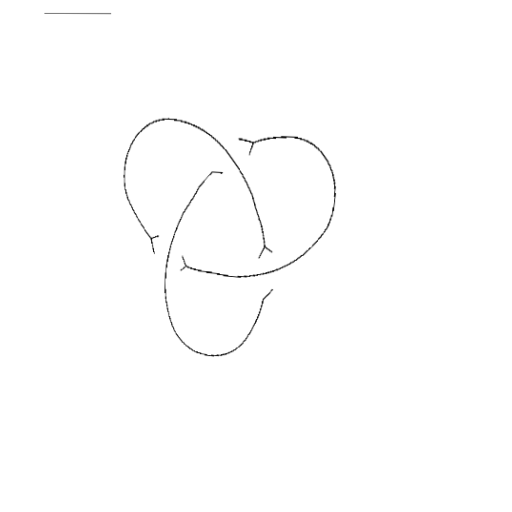
Crossing number: 3